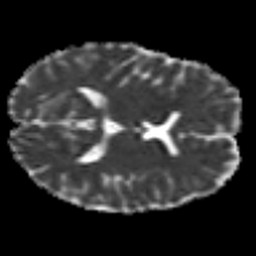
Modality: MD
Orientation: axial
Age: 23
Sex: female
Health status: ill
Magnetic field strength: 3 T
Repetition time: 8.4 s
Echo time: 0.0926 s